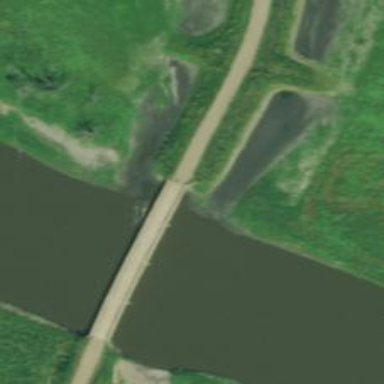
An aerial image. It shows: Unclassified road with bridge.